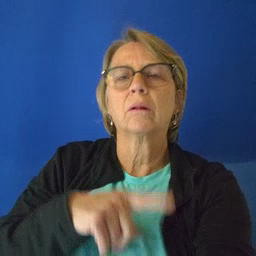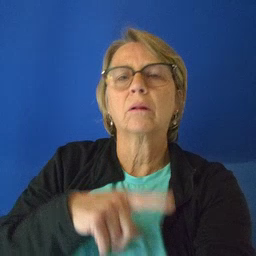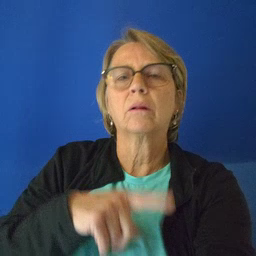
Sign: cereal